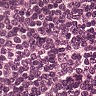
Metastatic tissue present: no